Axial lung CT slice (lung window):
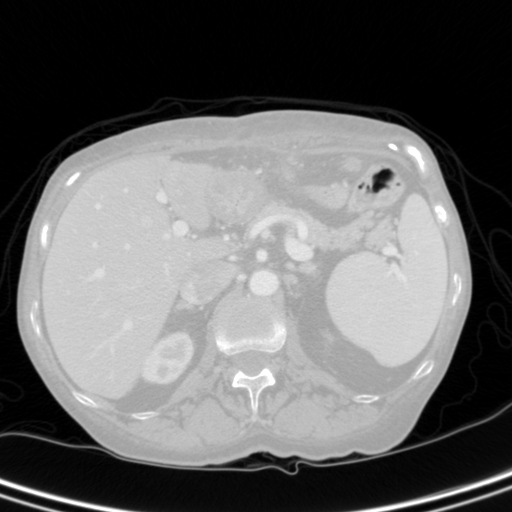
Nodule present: no